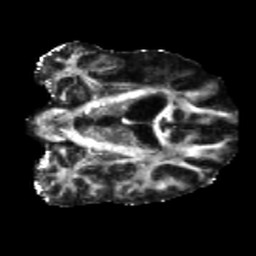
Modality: FA
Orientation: coronal
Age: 41
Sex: male
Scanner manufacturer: siemens
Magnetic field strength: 3 T
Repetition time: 5.25 s
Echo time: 0.08 s